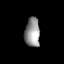
Tissue: lung
Cell type: Myeloid cells
Senescence score: 0.2304
Nuclear area (px): 431
Mean DAPI intensity: 148.564